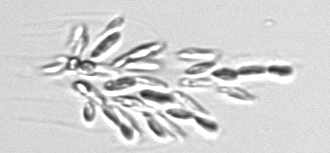
Label: Dinobryon